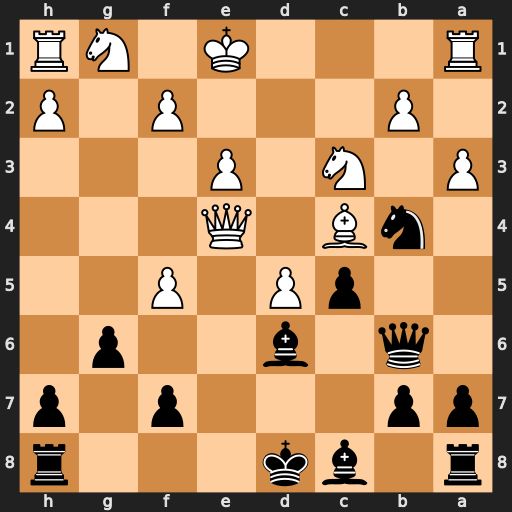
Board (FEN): r1bk3r/pp3p1p/1q1b2p1/2pP1P2/1nB1Q3/P1N1P3/1P3P1P/R3K1NR
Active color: b
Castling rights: KQ
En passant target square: -
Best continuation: Bxf5 Qh4+ Be7